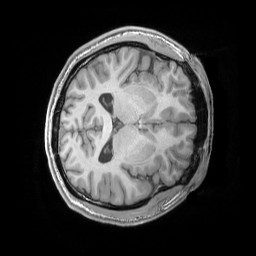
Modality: T1w
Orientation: axial
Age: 21
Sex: male
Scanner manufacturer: siemens
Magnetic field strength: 3 T
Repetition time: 2.53 s
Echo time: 0.00326 s